Question: I am trying to click on the link shown below:
'''
<a class="user" href="/Kevin-Rose" action_mousedown="UserLinkClickthrough" id="__w2_L73qRYl_link"
target="_blank">
<span class="matched_term">Kevin Rose</span>
</a>
'''
I tried using following code:
'''
user = driver.find_element_by_xpath("//a[@class='user'][1]")
user.click()
'''
I got following error:
ElementNotVisibleException: Message: u'Element is not currently visible and so may not be interacted with' ; Stacktrace:
How can I solve this problem?

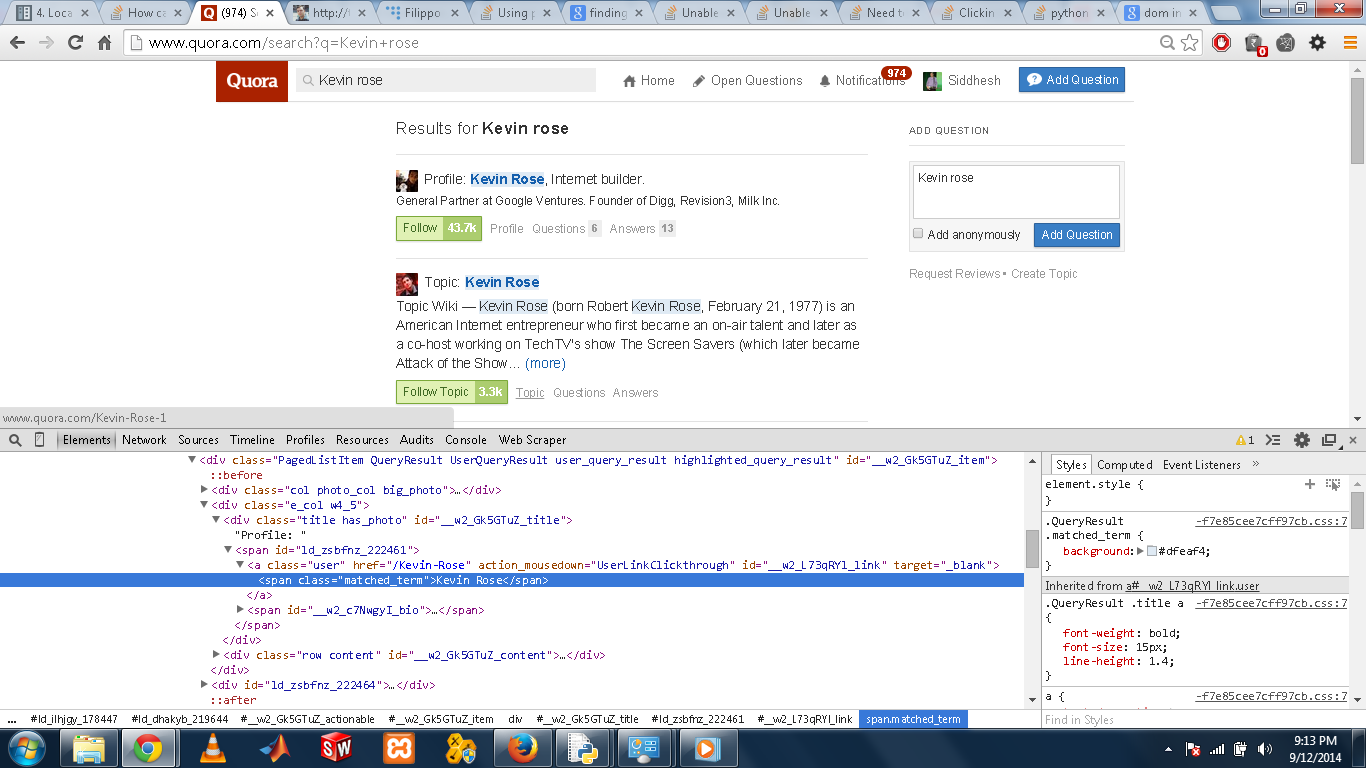
Answer: The problem is that you are finding the element while it is not yet there. <URL> for it.
Here's the complete code, from logging in, search to following the first 'Kevin Rose' link:
'''
from selenium import webdriver
from selenium.webdriver.common.by import By
from selenium.webdriver.common.keys import Keys
from selenium.webdriver.support.wait import WebDriverWait
from selenium.webdriver.support import expected_conditions as EC
URL = "http://www.quora.com"
EMAIL = 'your email here'
PASSWORD = 'your password here'
driver = webdriver.Chrome() # can be webdriver.Firefox() in your case
driver.get(URL)
wait = WebDriverWait(driver, 10)
# login
form = driver.find_element_by_class_name('regular_login')
username = form.find_element_by_name('email')
username.send_keys(EMAIL)
password = form.find_element_by_name('password')
password.send_keys(PASSWORD)
login_button = form.find_element_by_xpath('//input[@type="submit" and @value="Login"]')
login_button.click()
# search
search = wait.until(EC.presence_of_element_located((By.XPATH, "//form[@name='search_form']//input[@name='search_input']")))
search.send_keys('Kevin Rose')
search.send_keys(Keys.ENTER)
# follow the link
link = wait.until(EC.presence_of_element_located((By.LINK_TEXT, "Kevin Rose")))
link.click()
'''